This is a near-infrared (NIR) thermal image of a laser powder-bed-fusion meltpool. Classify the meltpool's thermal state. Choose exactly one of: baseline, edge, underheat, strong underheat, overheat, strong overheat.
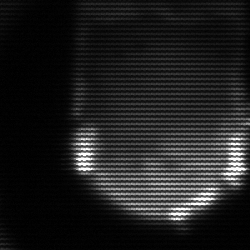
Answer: edge